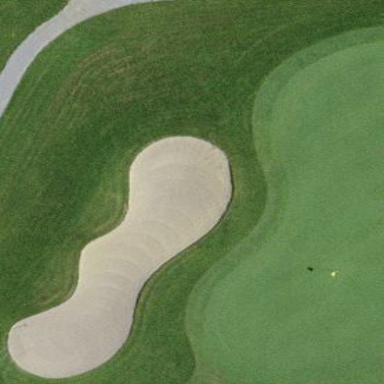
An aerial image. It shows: Bunker on golf course.